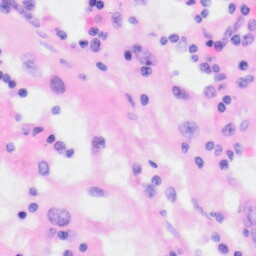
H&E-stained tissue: Kidney